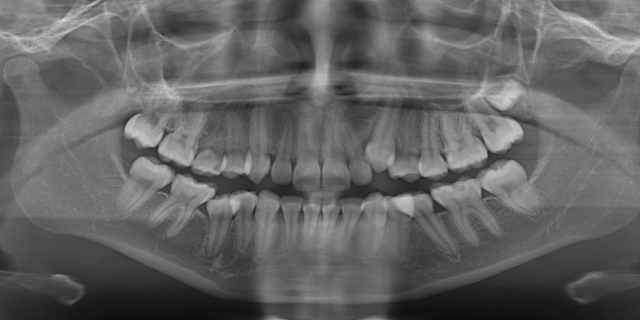
adult